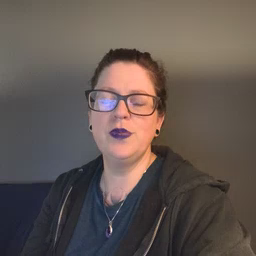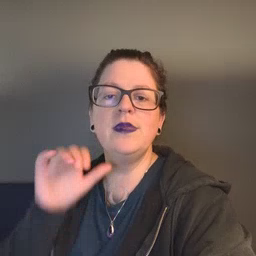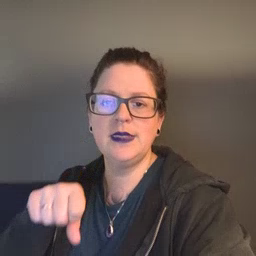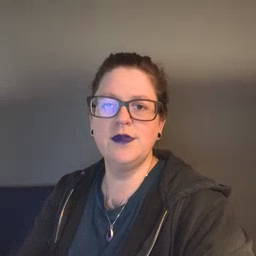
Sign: yes